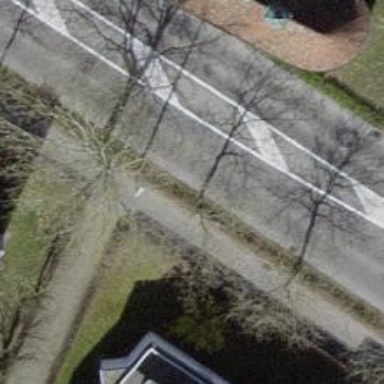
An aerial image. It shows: Urban tree adds touch of nature to the surroundings.